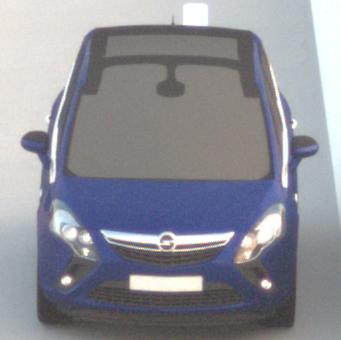
Make: Opel
Model: Zafira Tourer 1.8
Detailed model: Zafira (C) Tourer
Model produced from: 2012/01
Model produced until: 2015/06
Doors: 5
Color: blue
Road condition: dry road
Daytime: sunrise or sunset
Contrast: medium contrast